Question: I'm trying to use HTML styling in a JLabel and convert the BufferedImage to jpg. However the colors are quite different than what I expect.
Here is the code:
'''
val html = "<html><body style='width: 400px; padding: 5px; margin:0; color:#000;'>" + "<h1>teststring1</h1>" + key + " <h2>teststring</h2><body></html>"
val textLabe = new JLabel(html)
textLabe.setSize(textLabe.getPreferredSize)
val d: Dimension = textLabe.getPreferredSize
val bi: BufferedImage = new BufferedImage(d.width, d.height, BufferedImage.TYPE_INT_ARGB)
val g = bi.createGraphics
textLabe.paint(g)
val a = new ByteArrayOutputStream()
ImageIO.write(bi, "jpg", a)
'''
As you can see the text color is not black and the background is black instead of white. I tried to set setForeground(Colors.white), setBackground(Colors.white) and setOpaque(true) but the background color turn into pink in this case.

How can I fix this problem?
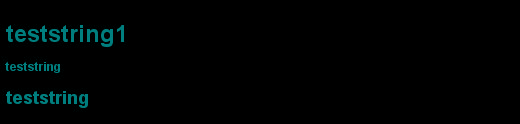
Answer: > the background color turn into pink in this case.
Not sure what JDK/JRE you are using, but there seems to be something wrong with the 'JPEGImageWriter', particularly the way it handles alpha.
Try using a 'BufferedImage' of 'TYPE_INT_RGB' or 'TYPE_3BYTE_RGB' instead of 'TYPE_INT_ARGB' as a workaround, or alternatively write the image as a PNG.
Then, use 'setOpaque(true)' to make sure the background is painted, and 'setBackground(Color.WHITE)' to set the correct background color. You now have a correctly colored output image.